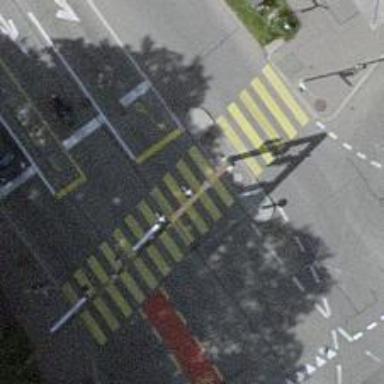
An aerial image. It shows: Crossing with traffic signals and pedestrian island.